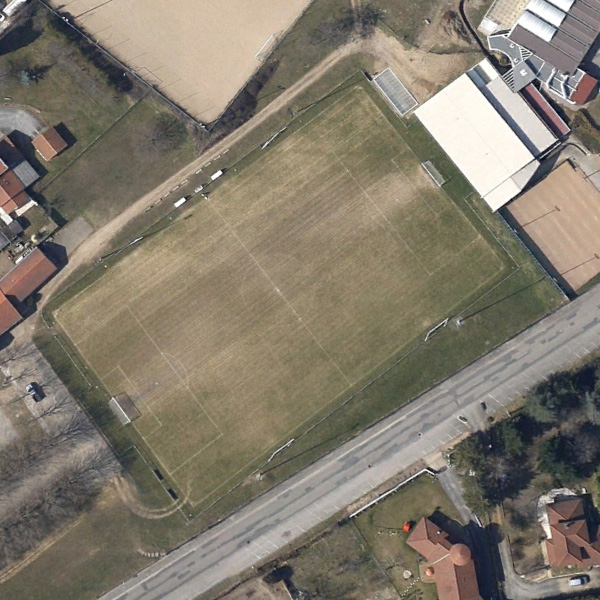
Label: Playground